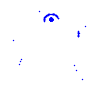
Particle: pion